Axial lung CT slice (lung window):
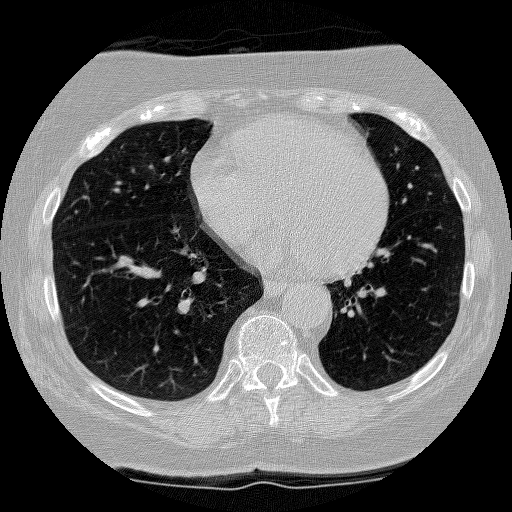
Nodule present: no